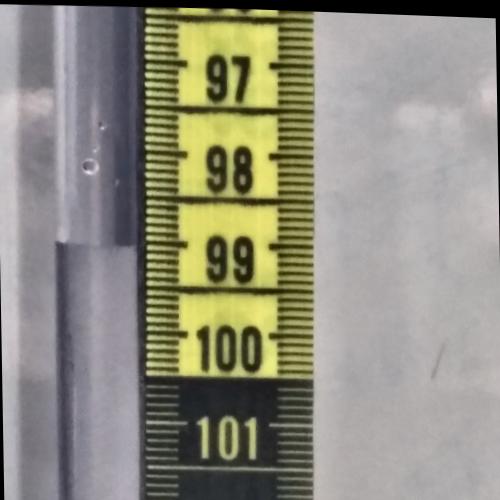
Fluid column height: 99.0 cm